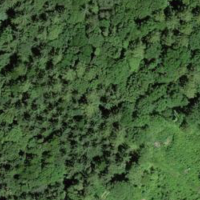
EUNIS habitat code: 41
Species observed at this site:
Ilex aquifolium